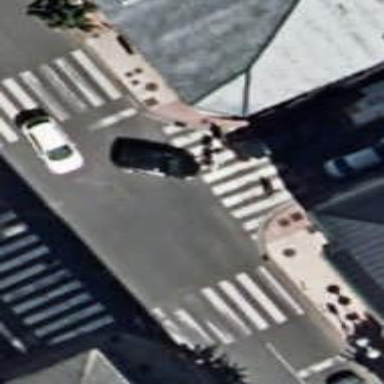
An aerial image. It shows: Crossing with traffic signals.